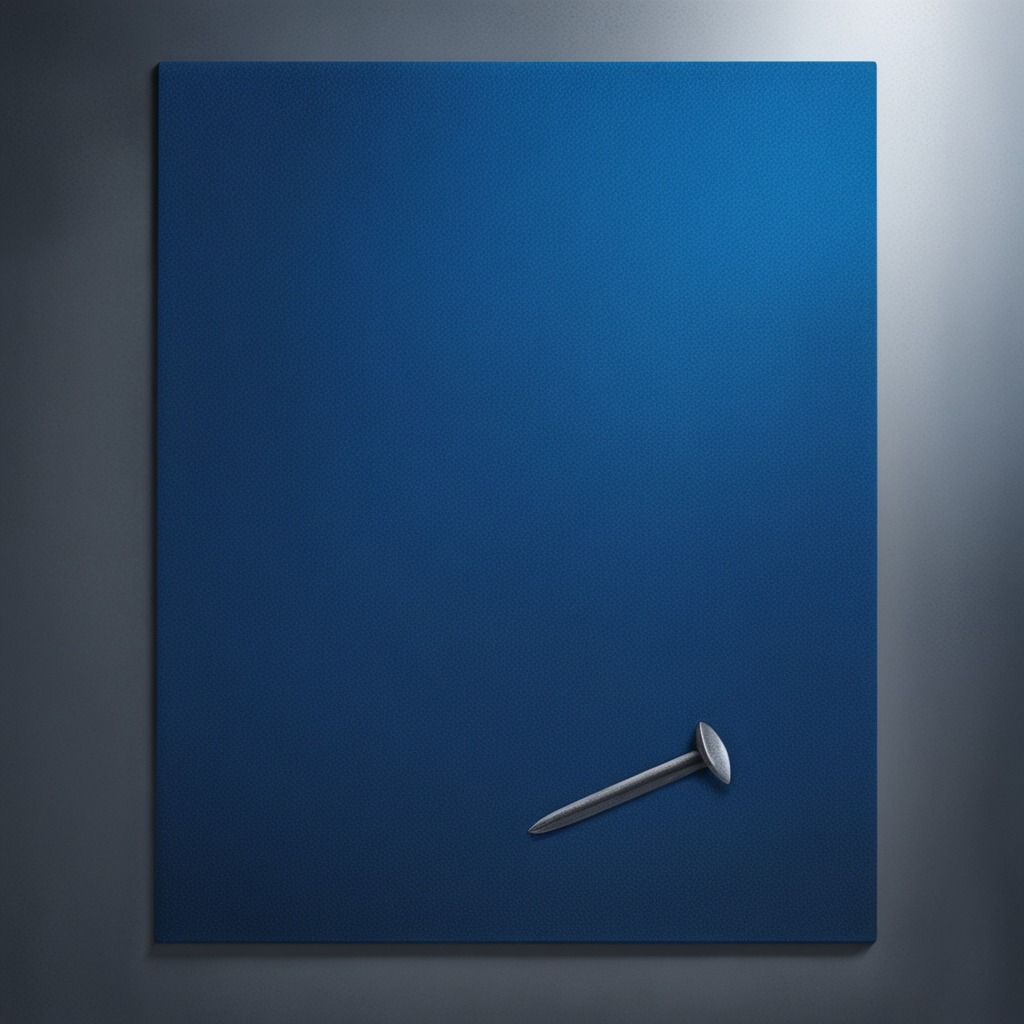
An iron nail is lying on a clean granite tabletop covered with a blue rubber mat inside a workshop under bright overhead lighting crisp shadows high clarity worn but beneath the mat.